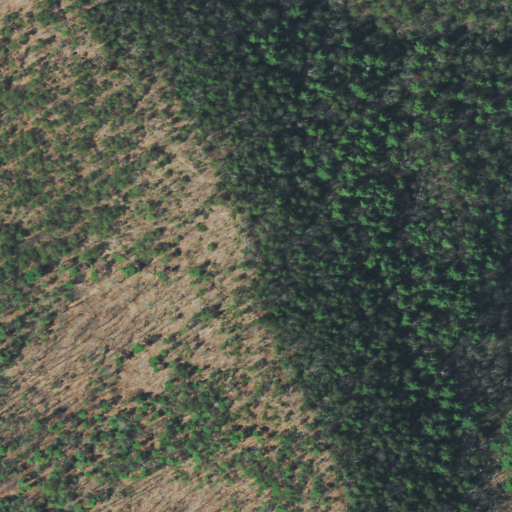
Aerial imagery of gap in Tennessee named Grassy Gap containing mixed forest, evergreen forest, and deciduous forest